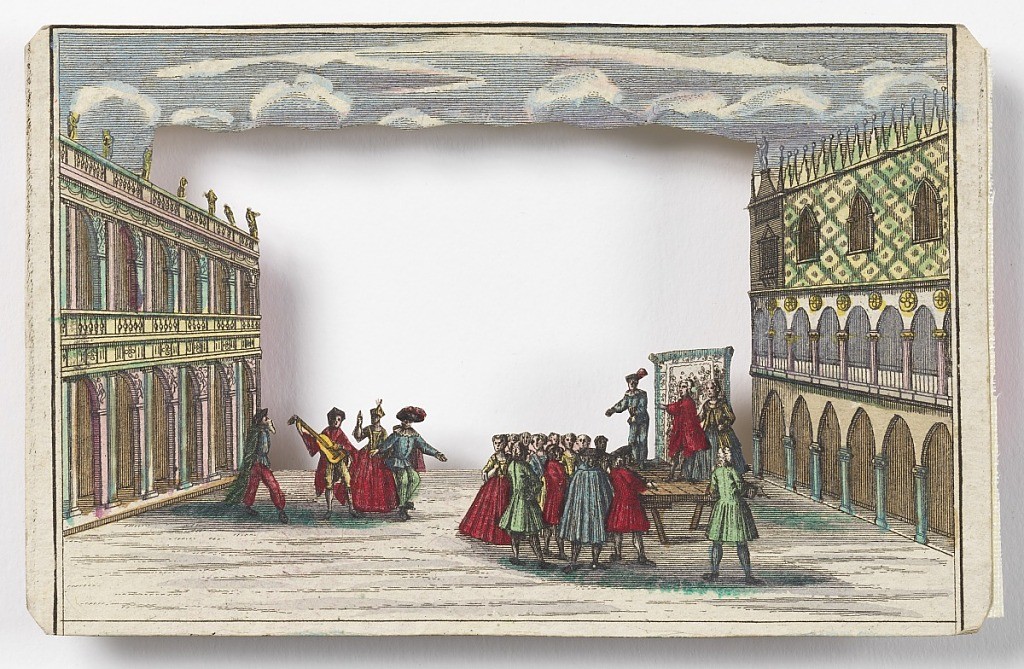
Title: The Carnival of Venice (Peep-show)
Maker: Martin Engelbrecht, German, 1684–1756
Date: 1730–50
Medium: Engraving, brush and watercolor on paper
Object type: Print
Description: Scene with dancing figures.  Palace of the Doges on right, library on left.  Also the campanile of St. Marks, the Mint, and a church.  Right edge of each section taped to folding cardboard mount of which parts g and h are cross members.